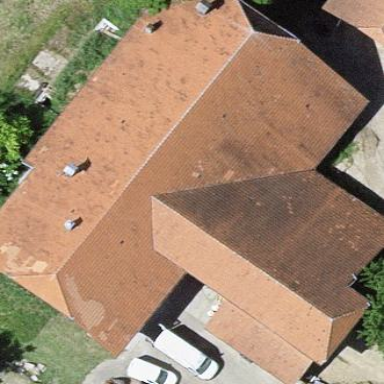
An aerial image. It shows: Farm building.